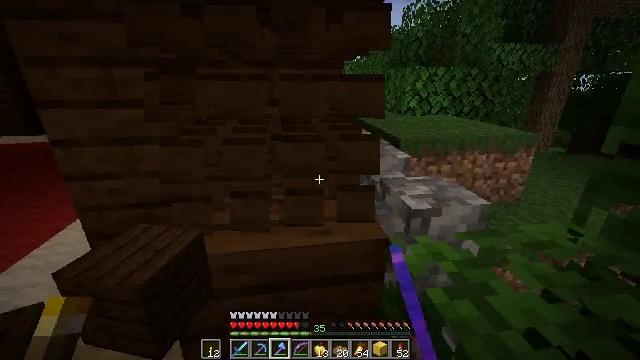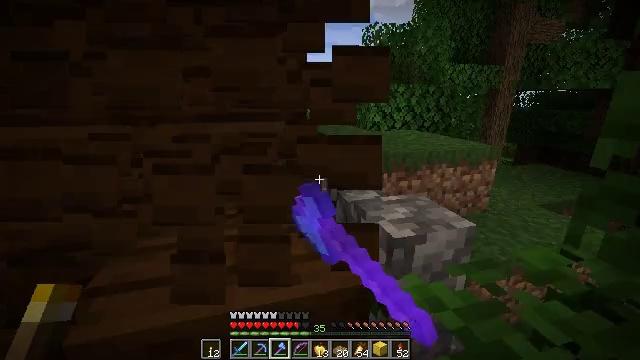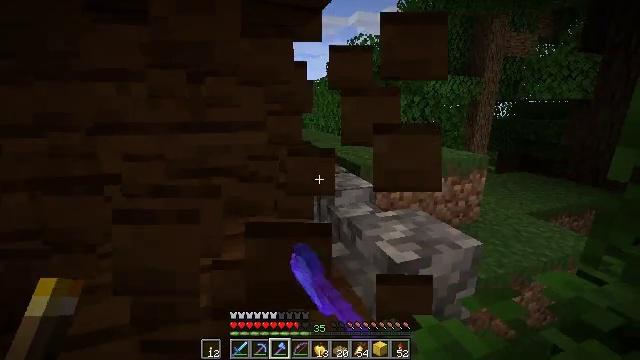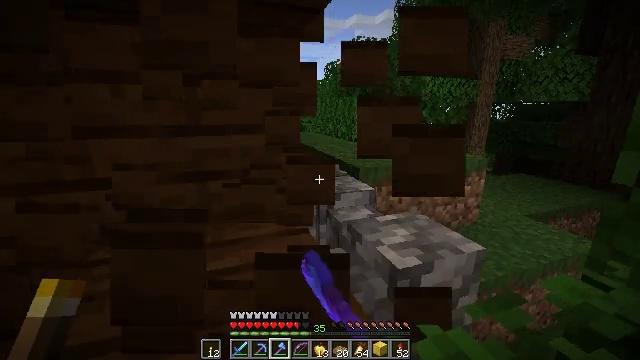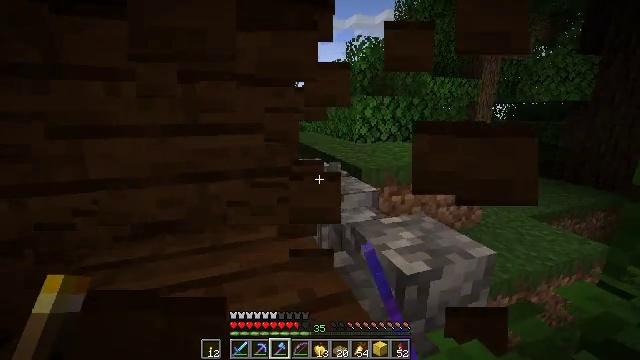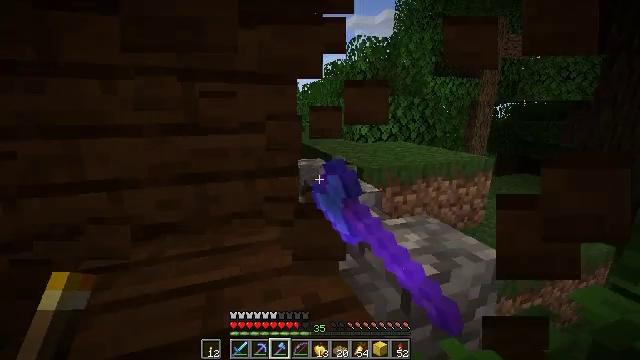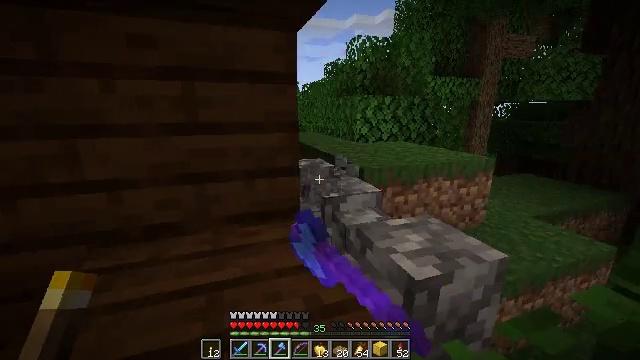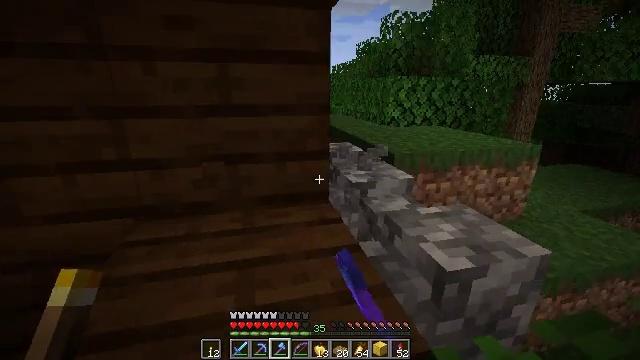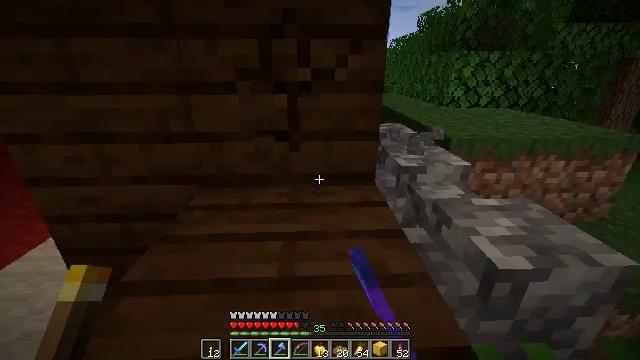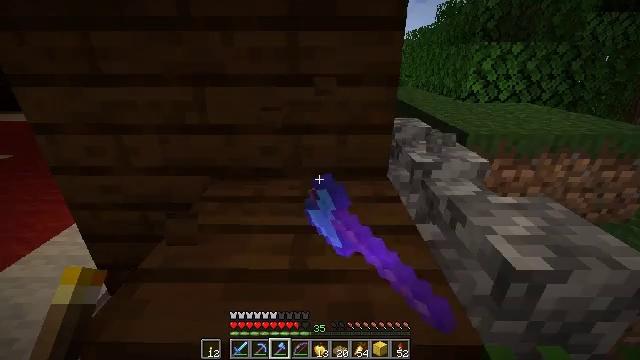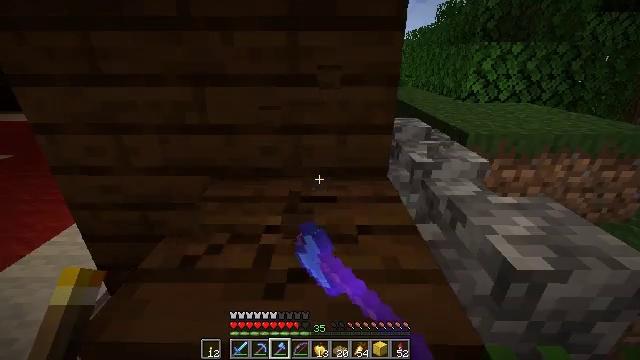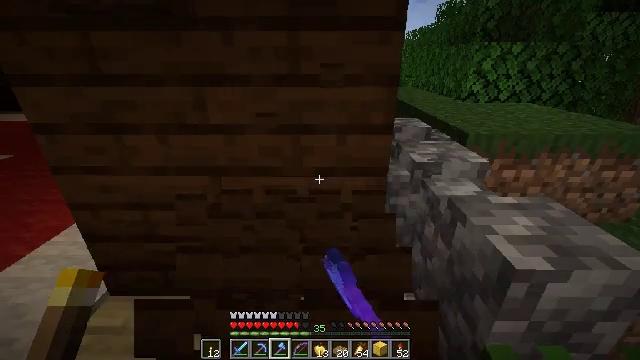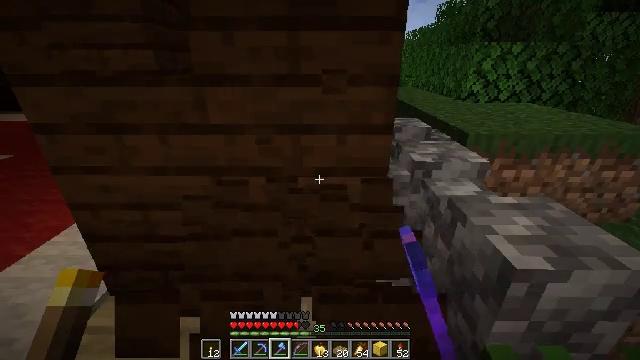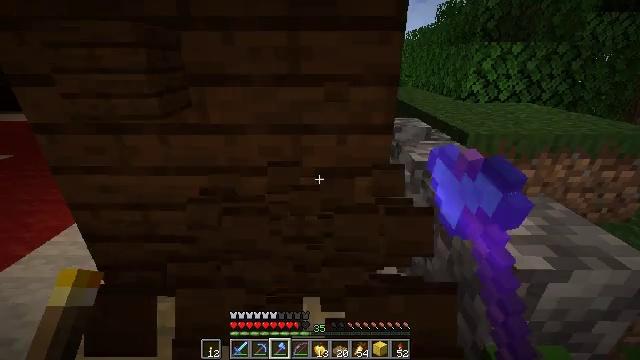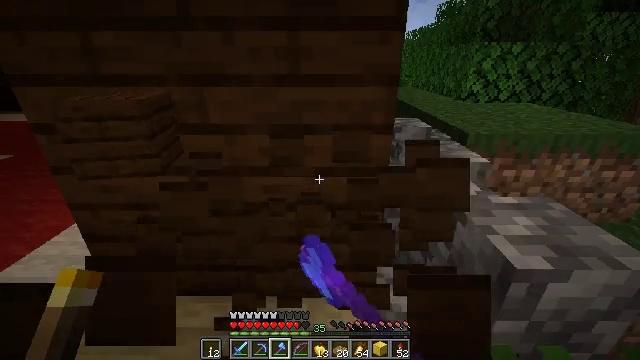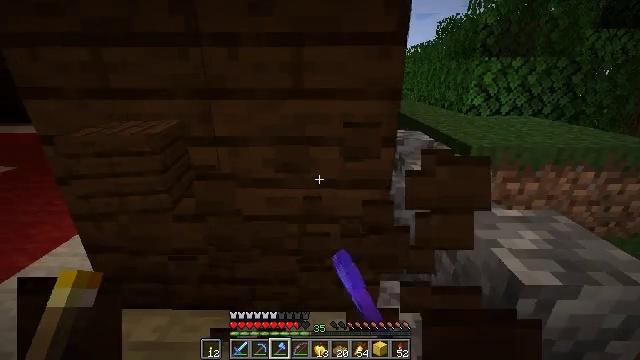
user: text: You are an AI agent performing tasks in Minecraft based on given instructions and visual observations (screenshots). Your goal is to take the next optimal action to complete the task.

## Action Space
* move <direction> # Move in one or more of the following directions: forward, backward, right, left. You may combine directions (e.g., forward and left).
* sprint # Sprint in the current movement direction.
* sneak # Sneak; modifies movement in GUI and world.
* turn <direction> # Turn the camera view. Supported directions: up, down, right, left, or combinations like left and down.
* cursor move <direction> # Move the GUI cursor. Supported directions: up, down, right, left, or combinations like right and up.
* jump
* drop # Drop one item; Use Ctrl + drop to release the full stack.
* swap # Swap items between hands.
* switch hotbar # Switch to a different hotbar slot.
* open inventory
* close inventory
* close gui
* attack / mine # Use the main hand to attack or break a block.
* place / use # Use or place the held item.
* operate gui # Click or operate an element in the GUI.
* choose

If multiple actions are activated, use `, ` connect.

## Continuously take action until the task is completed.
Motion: motion action
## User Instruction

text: Collect dark oak planks from a structure.
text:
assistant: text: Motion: move forward, turn right and up, attack / mine
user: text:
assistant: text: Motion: turn right and up, attack / mine
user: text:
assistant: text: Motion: attack / mine
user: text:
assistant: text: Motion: attack / mine
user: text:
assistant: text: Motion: attack / mine
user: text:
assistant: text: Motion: attack / mine
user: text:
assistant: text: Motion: turn left and down, attack / mine
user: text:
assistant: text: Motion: turn left and down, attack / mine
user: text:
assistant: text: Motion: turn left and down, attack / mine
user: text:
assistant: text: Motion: attack / mine
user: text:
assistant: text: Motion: attack / mine
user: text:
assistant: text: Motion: attack / mine
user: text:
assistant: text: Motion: attack / mine
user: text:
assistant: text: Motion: attack / mine
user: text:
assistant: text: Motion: turn up, attack / mine
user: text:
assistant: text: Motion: turn left and up, attack / mine
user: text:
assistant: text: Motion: turn up, attack / mine
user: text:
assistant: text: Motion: attack / mine
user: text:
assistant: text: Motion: attack / mine
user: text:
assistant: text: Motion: attack / mine
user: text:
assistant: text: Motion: turn left and down, attack / mine
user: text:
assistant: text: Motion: turn left and down, attack / mine
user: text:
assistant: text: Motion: turn down, attack / mine
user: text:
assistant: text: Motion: attack / mine
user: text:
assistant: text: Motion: attack / mine
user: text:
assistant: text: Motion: attack / mine
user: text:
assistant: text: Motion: attack / mine
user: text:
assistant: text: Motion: attack / mine
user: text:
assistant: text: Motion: attack / mine
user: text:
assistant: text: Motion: attack / mine